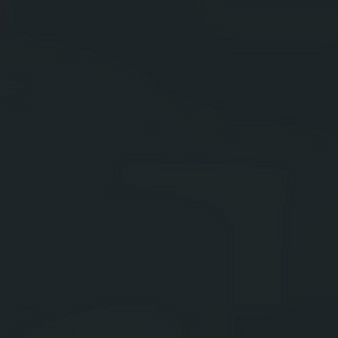
Label: other